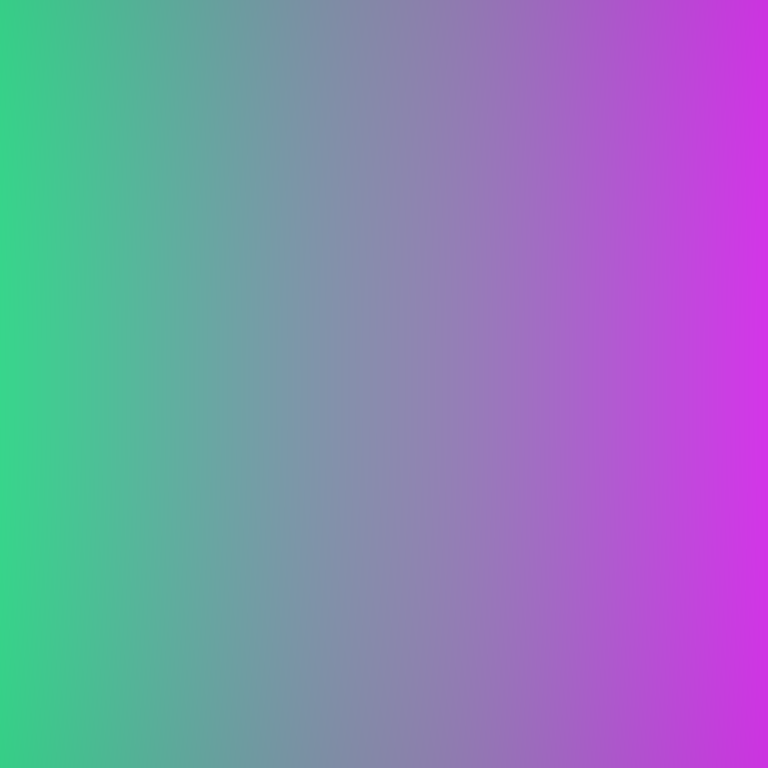
Abstract light effect, smooth gradient from vibrant green to soft magenta, dreamy atmosphere, diffuse glow, no room, no furniture, no objects.